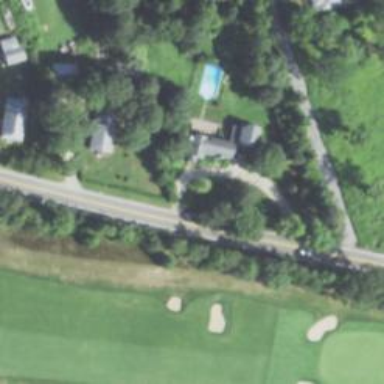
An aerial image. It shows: Driveway.